Field crop: maize
Growth stage: 1
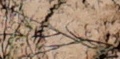
Species: lolium